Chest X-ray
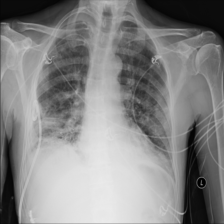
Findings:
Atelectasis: negative
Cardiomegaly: negative
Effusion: negative
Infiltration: negative
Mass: negative
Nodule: negative
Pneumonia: negative
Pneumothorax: negative
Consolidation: negative
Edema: negative
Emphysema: negative
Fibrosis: negative
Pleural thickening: positive
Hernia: negative